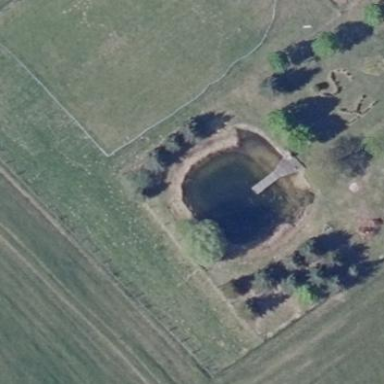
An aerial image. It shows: Serene pond surrounded by nature.